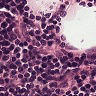
Metastatic tissue present: no